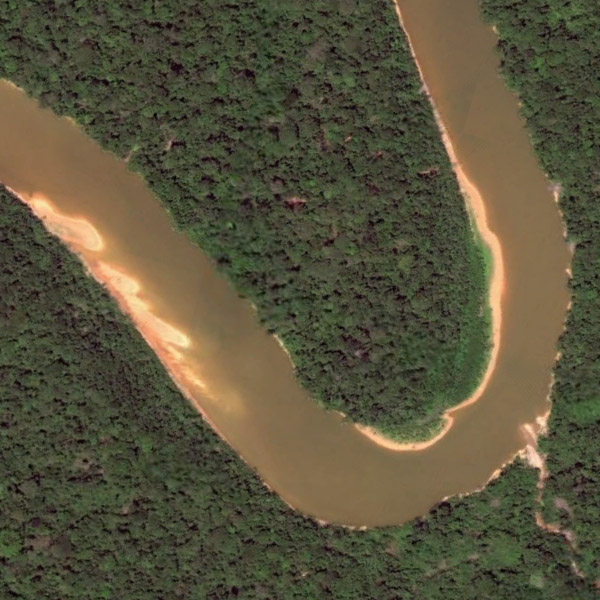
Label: River